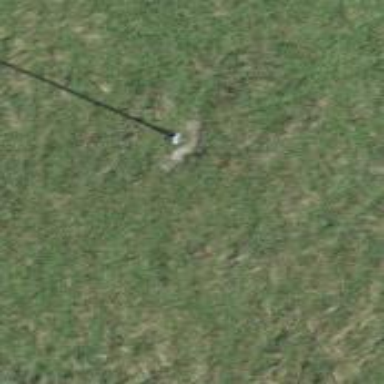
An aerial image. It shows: Utility pole in the area.